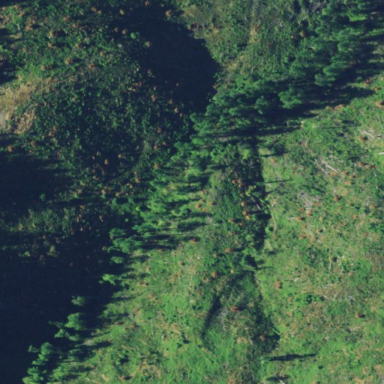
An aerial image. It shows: Clearcut area created by human activity.